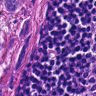
Metastatic tissue present: yes